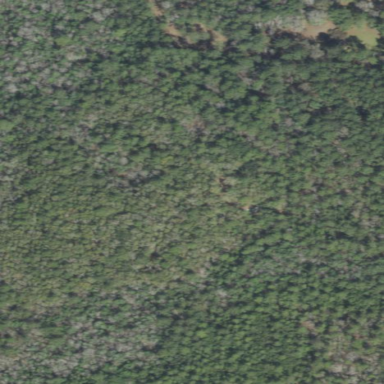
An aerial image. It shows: Mixed woodland with various types of leaves.